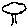
Label: tree